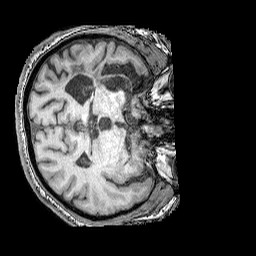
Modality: T1w
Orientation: axial
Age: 57
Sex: male
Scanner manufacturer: siemens
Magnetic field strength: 3 T
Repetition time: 2.25 s
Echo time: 0.00411 s